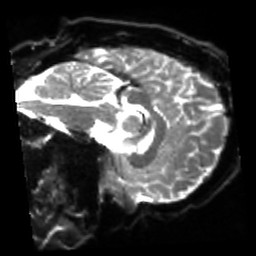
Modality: sbref
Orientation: sagittal
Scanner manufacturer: siemens
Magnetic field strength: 3 T
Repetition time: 4 s
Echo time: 0.0594 s